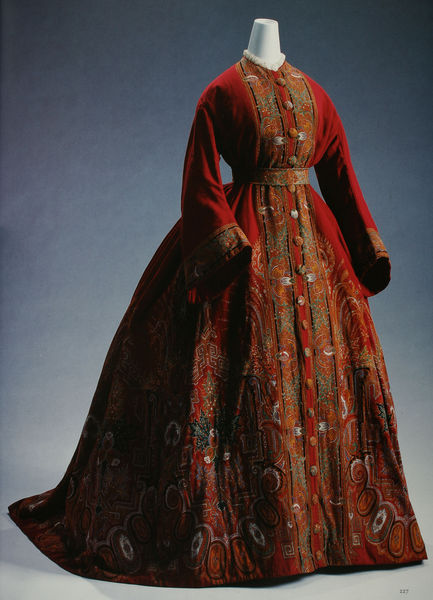
Titel: Morgenrock
Künstler: Jane Mason
Standort: Kyoto (Japan)
Institution: Kyoto Costume Institute
Schlagwörter: blau, schatten, weiß, grün, ocker, blumen, braun, bunt, frau, grau, kleid, licht, orange, schwarz, dame, gürtel, rot, mode, muster, ornament, band, falten, kragen, lang, samt, weit, ärmel, hals, bestickt, gold, kostüm, stickerei, stoff, saum, pflanzen, borte, knopf, schultern, seide, rund, schleppe, taille, japan, modell, mieder, bordüre, falte, floral, ornamente, robe, gestell, knöpfe, knopfleiste, abendkleid, foto, fotografie, photographie, gemustert, kreise, manschetten, brokat, puppe, photo, verziert, tracht, geometrisch, biedermeier, farbfoto, tageskleid, besatz, gurt, gewebe, textil, fotographie, baumwolle, taft, kopflos, reifrock, tailliert, austellung, bodenlang, gesäumt, hochgeschlossen, wallend, langärmlig, damenmode, kyoto, farbfotografie, kleiderpuppe, mannequin, soff, krgaen, frauenkleidung, gurtel, damenbekleidung, reifrot, taillengürtel, replikat, robe de polonaise, robe s'anglais, tulpenärmel, brodüre